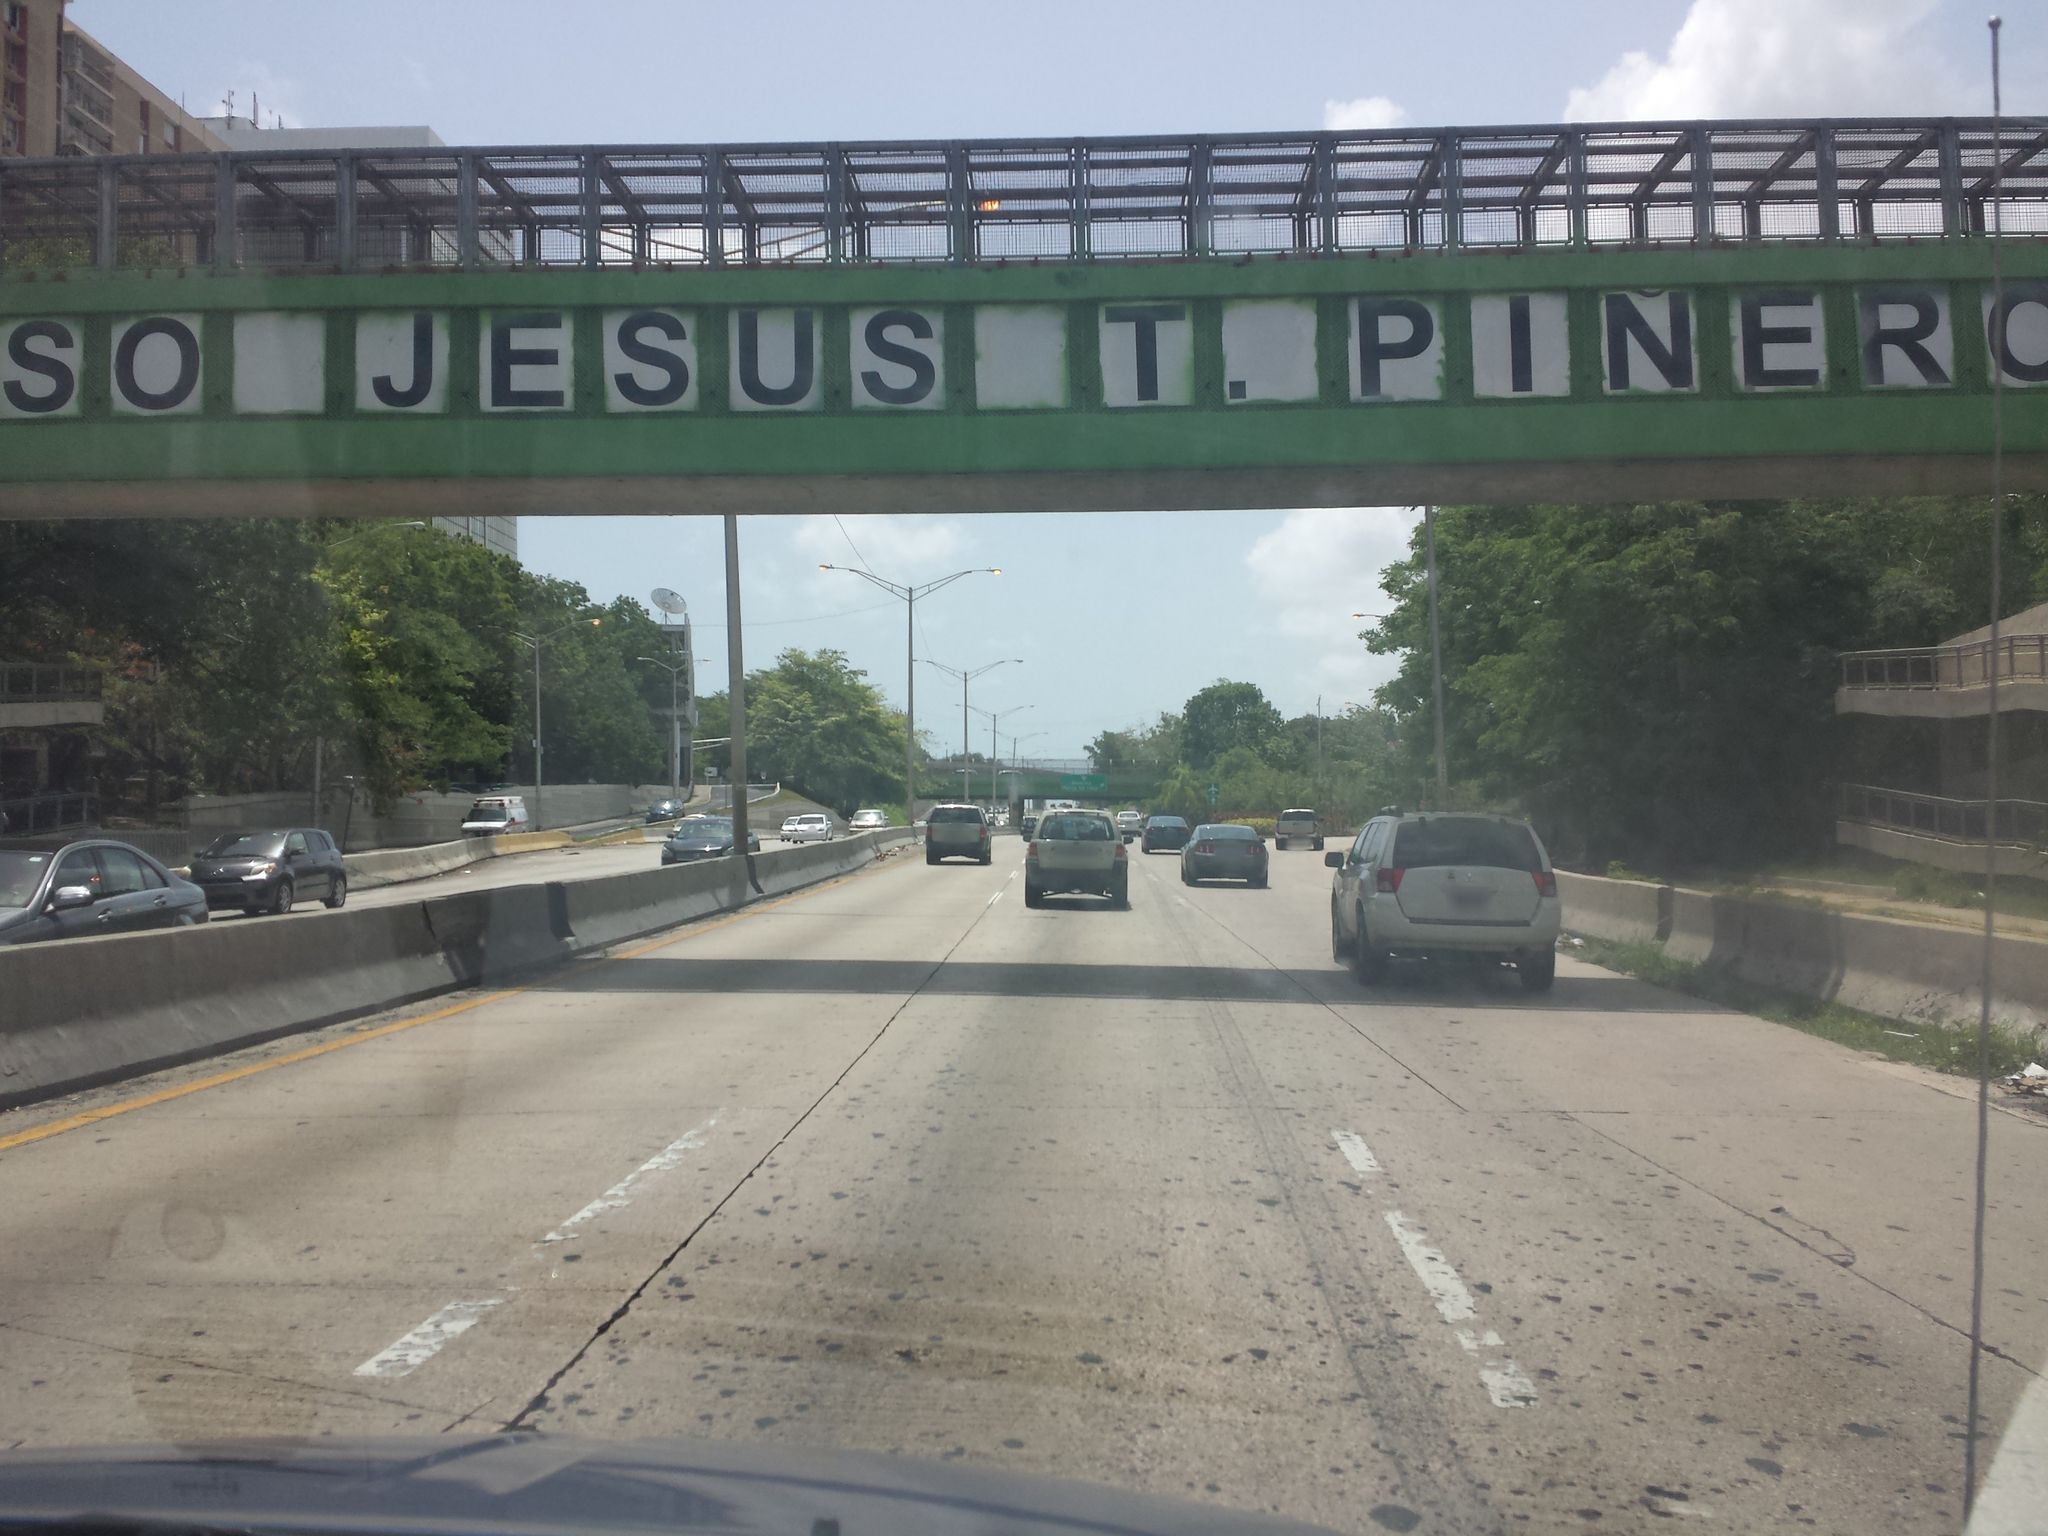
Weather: clear
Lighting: day
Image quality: good
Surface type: driving surface
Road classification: trunk, motorway
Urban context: urban centre
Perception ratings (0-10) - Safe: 4.46, Lively: 6.81, Beautiful: 3.77, Boring: 1.22, Depressing: 3.05, Wealthy: 1.11